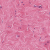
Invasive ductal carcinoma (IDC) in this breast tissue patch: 0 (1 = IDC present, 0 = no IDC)